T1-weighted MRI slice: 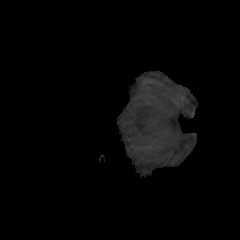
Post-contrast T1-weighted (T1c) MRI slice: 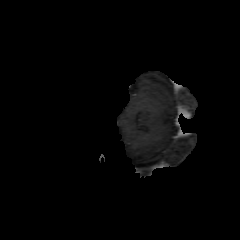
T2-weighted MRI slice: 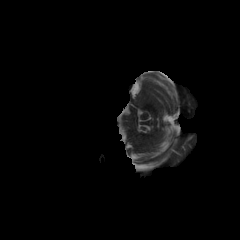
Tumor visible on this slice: no